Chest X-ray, AP view. Patient: 52 years old, sex M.
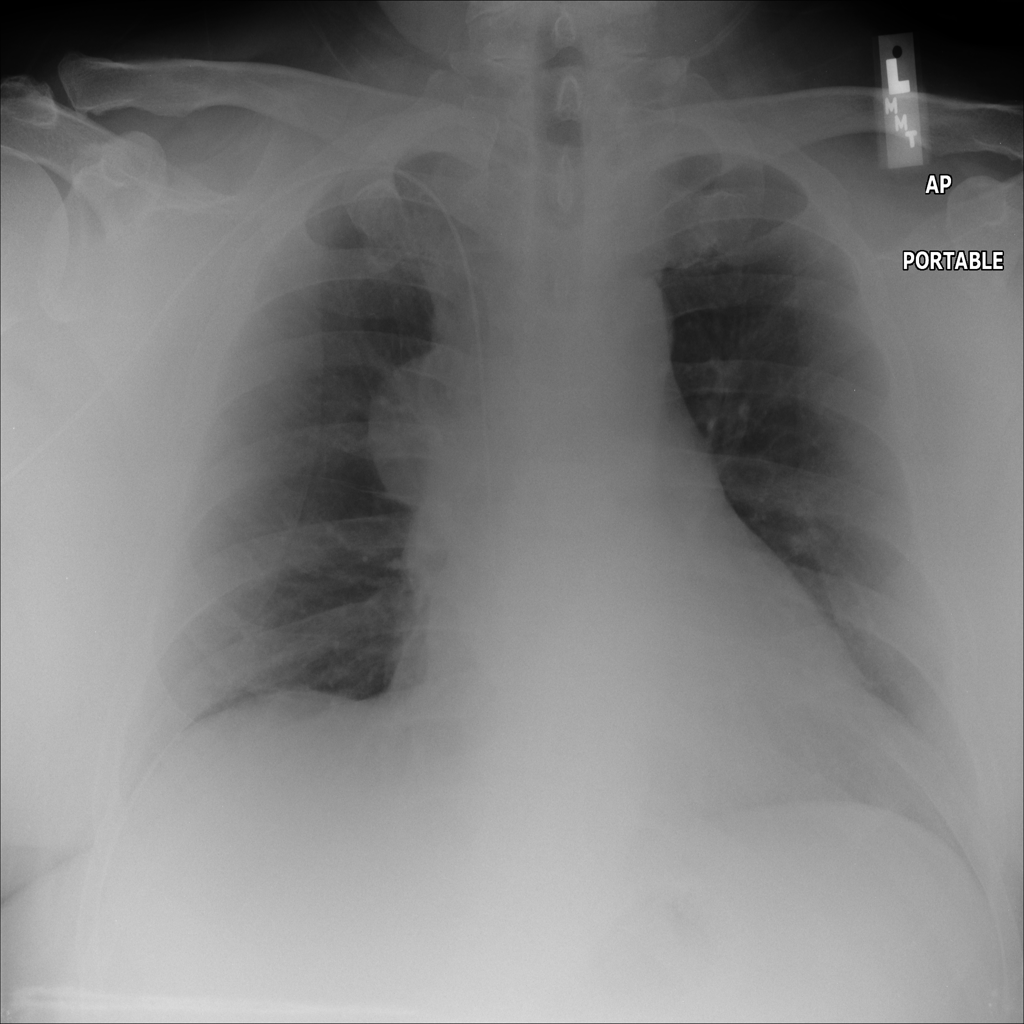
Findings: Mass